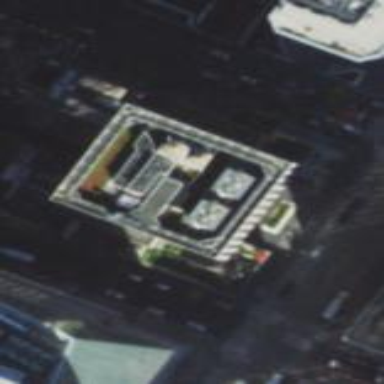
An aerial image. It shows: The building has flat concrete roof.